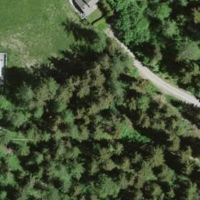
EUNIS habitat code: 43
Species observed at this site:
Turdus pilaris
Pica pica
Fringilla coelebs
Corvus corax
Pyrrhocorax graculus
Ptyonoprogne rupestris
Carduelis carduelis
Turdus merula